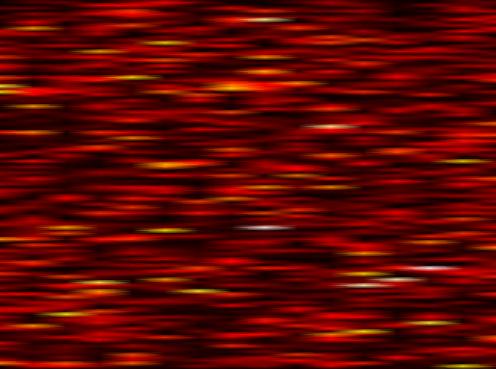
Label: OFDM